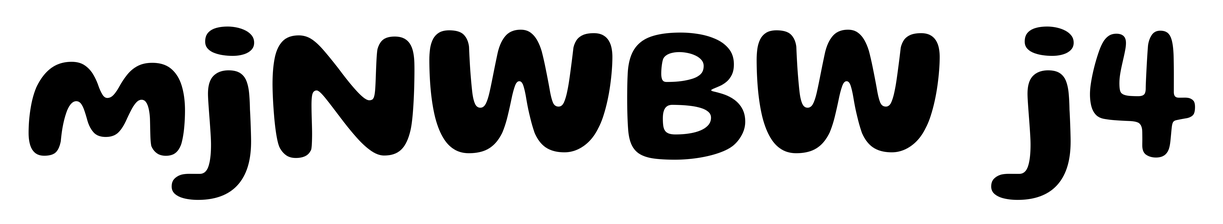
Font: Gluten_SemiBold